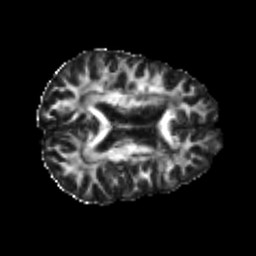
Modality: FA
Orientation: axial
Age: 23
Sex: male
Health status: healthy
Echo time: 0.074 s